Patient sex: F
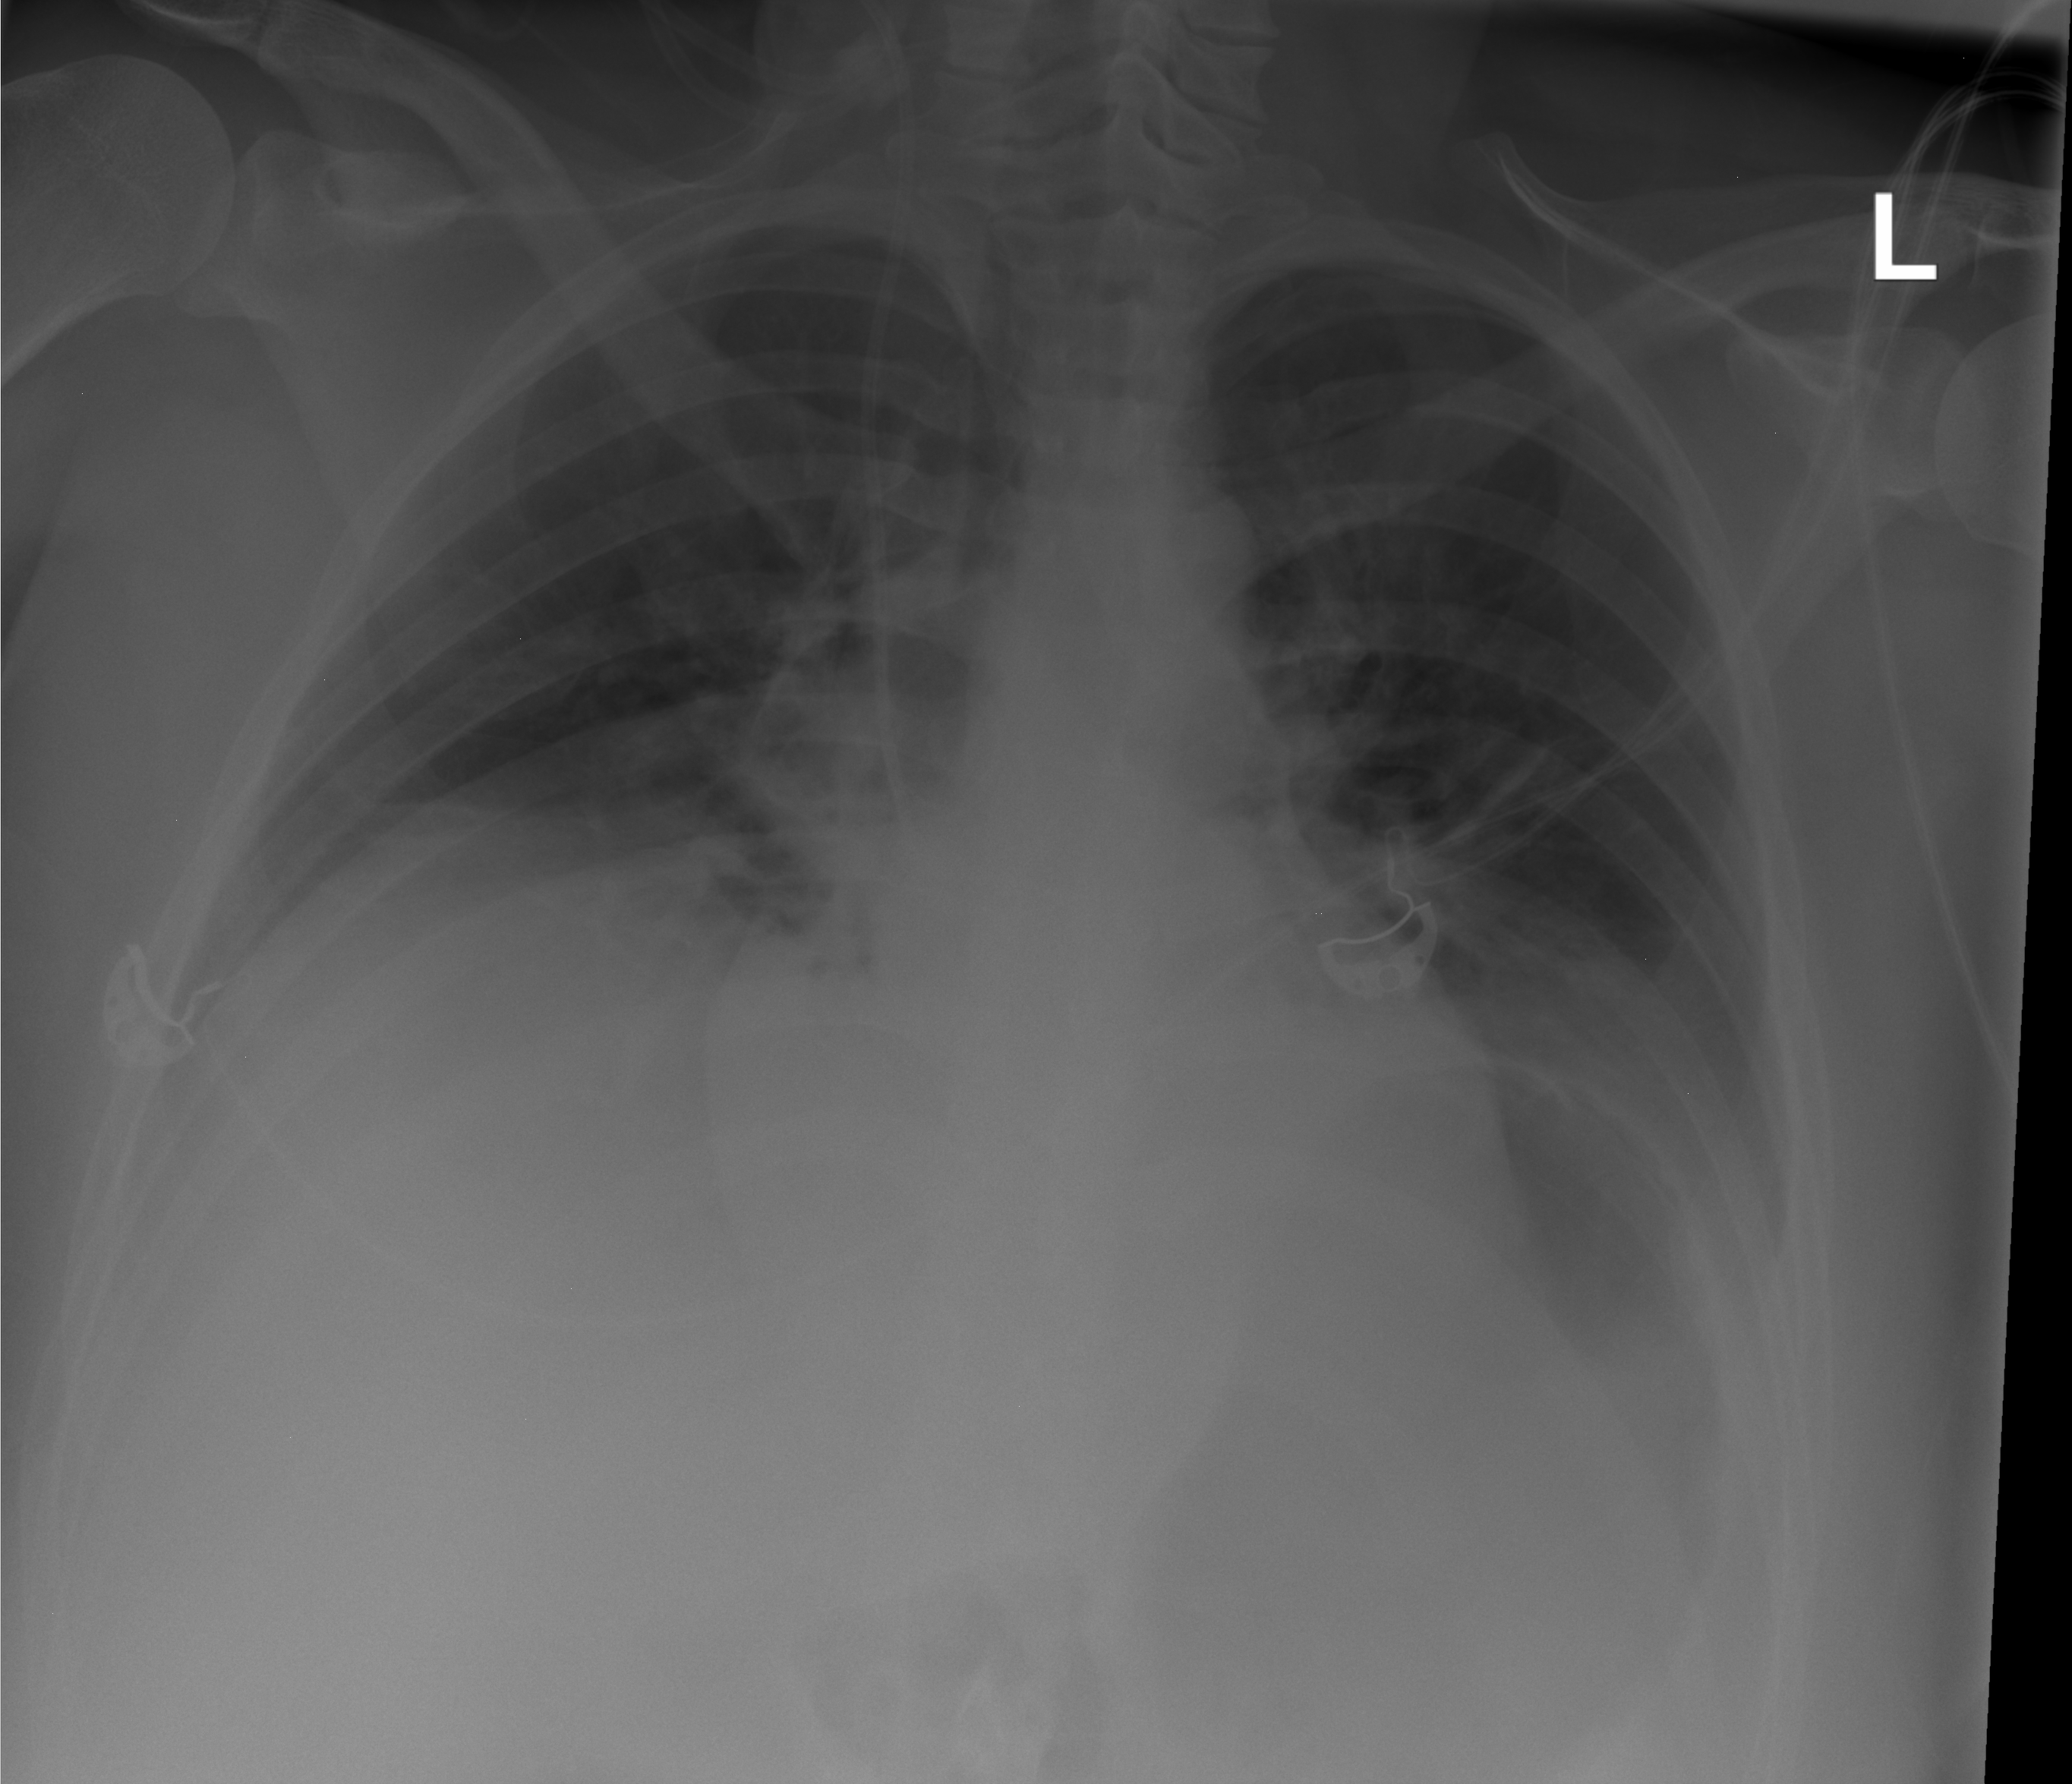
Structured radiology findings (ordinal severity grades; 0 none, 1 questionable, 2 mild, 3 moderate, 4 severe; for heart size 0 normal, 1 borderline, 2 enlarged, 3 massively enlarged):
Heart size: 0
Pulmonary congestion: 0
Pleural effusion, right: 1
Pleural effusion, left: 2
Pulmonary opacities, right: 0
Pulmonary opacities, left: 0
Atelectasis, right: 0
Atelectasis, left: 0